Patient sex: F
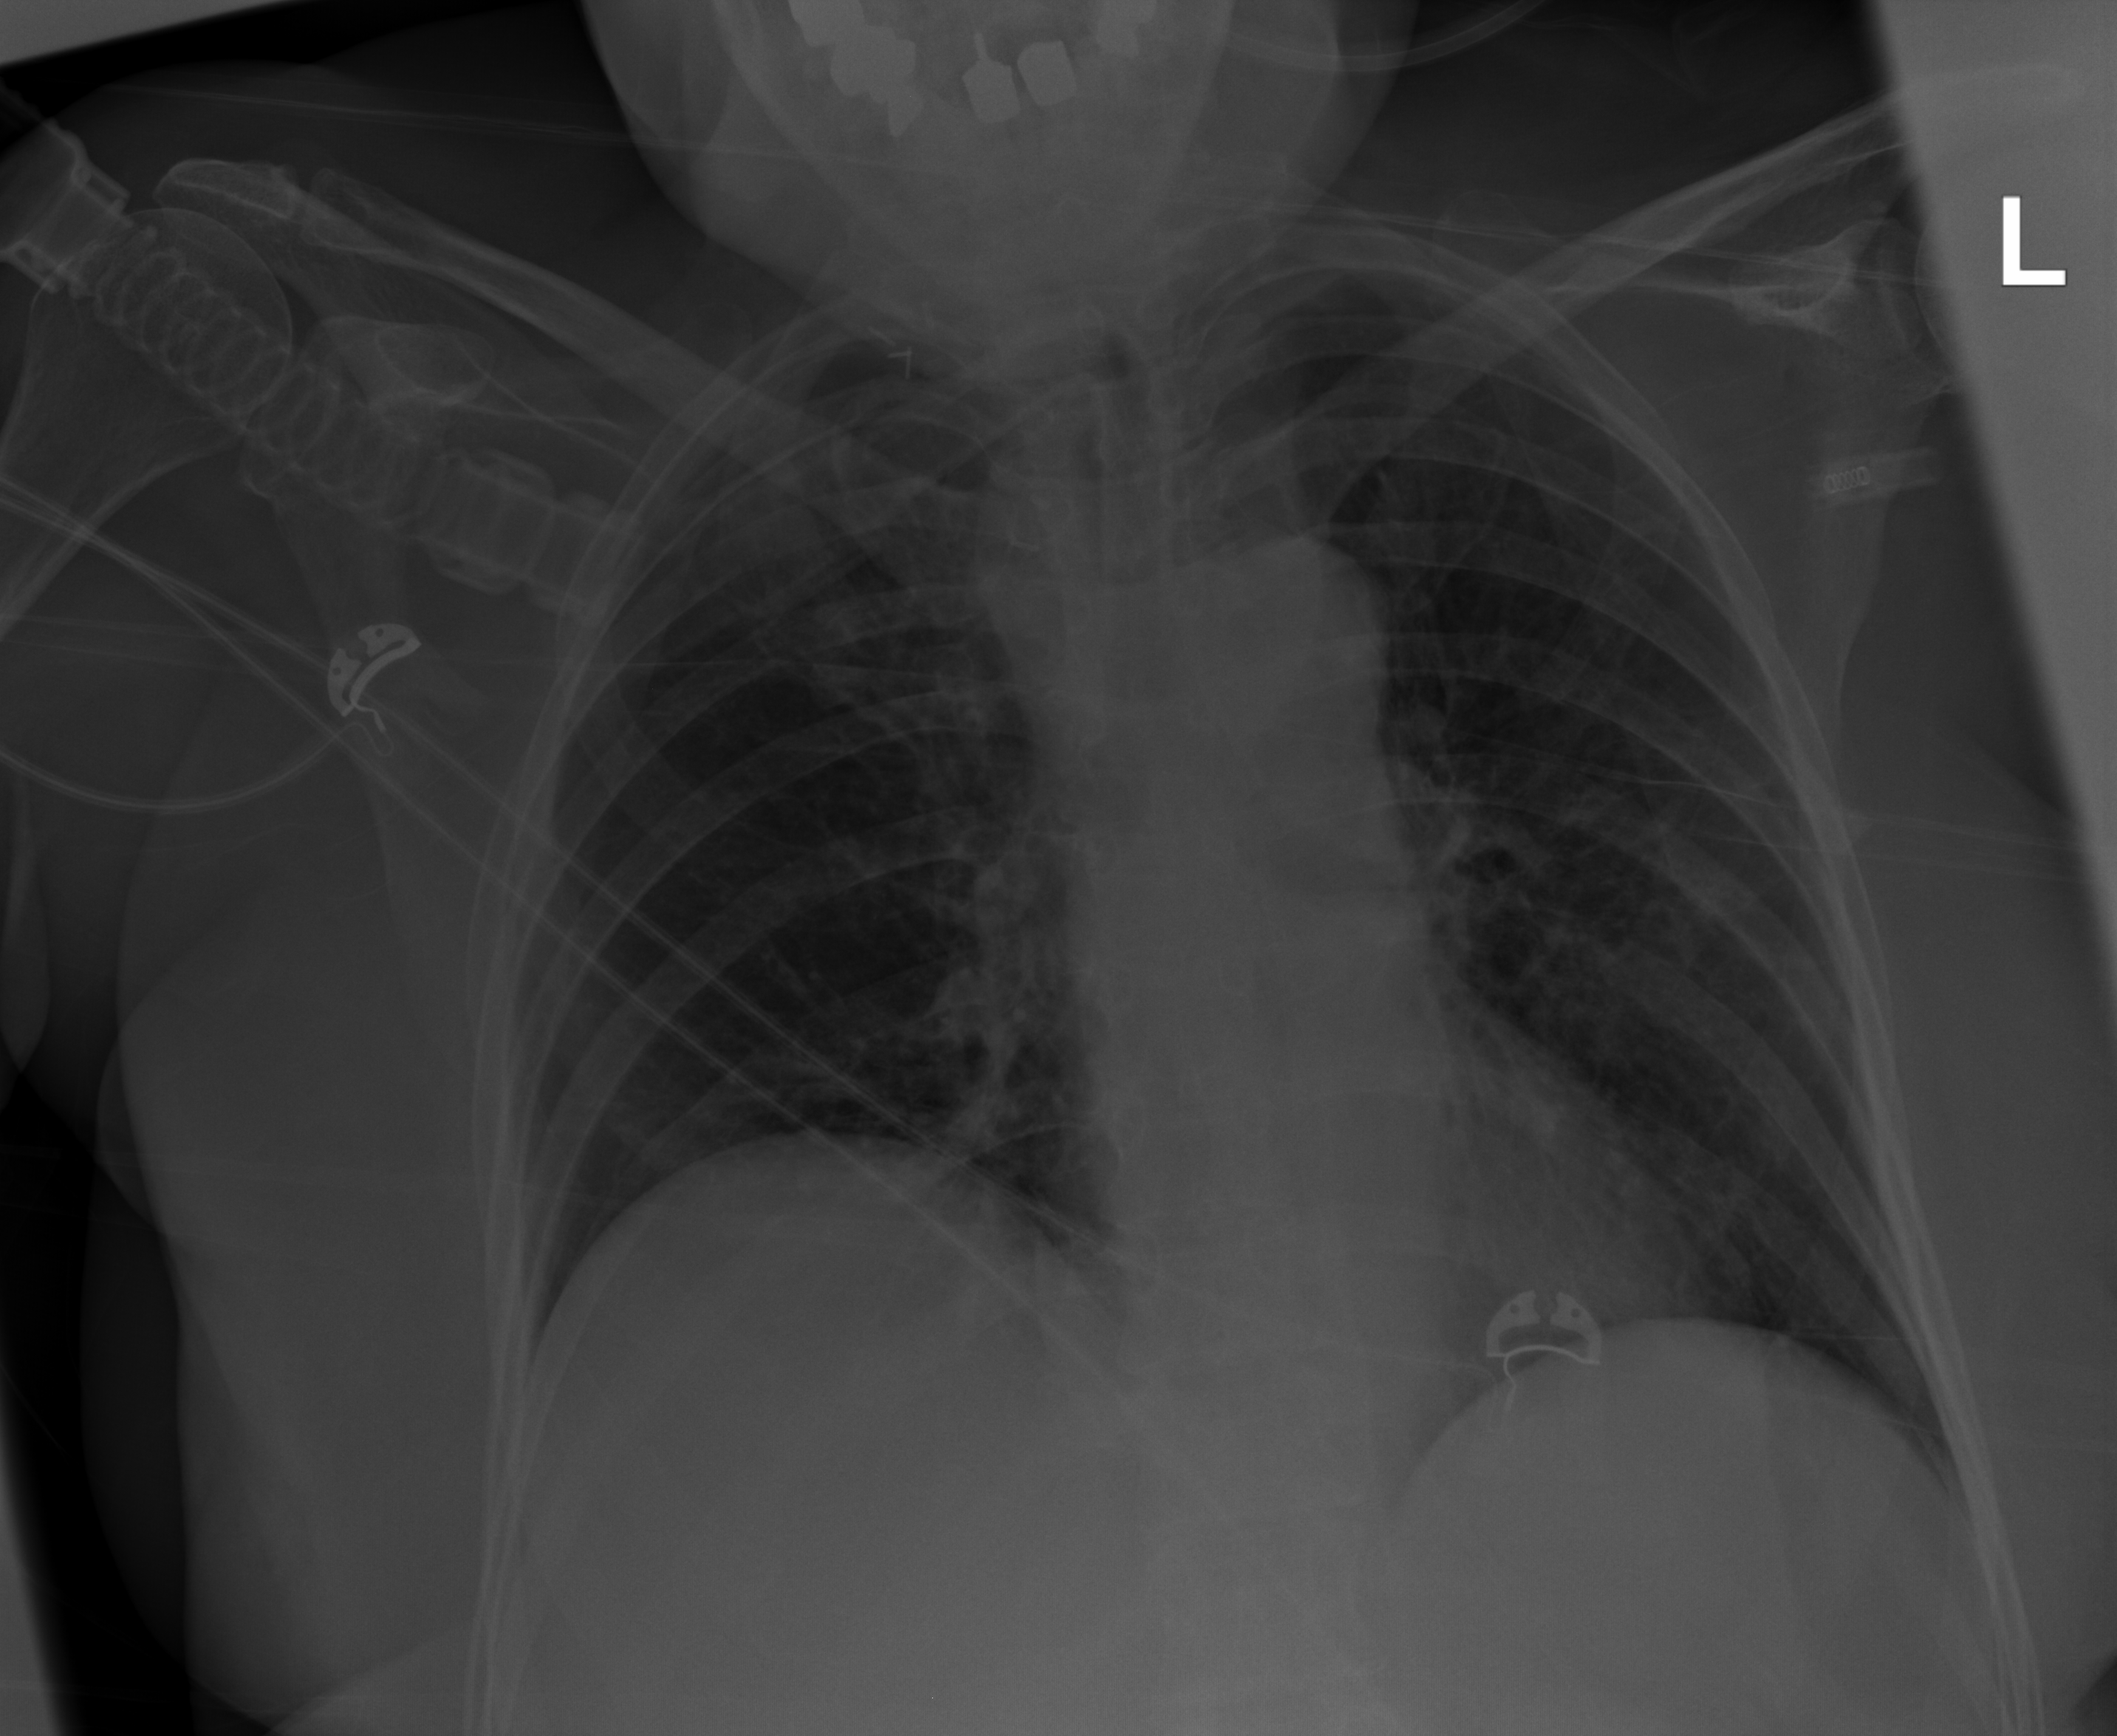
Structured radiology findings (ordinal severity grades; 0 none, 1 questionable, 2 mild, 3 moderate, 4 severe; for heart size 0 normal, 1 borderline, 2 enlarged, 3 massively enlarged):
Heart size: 0
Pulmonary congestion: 0
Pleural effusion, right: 0
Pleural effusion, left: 0
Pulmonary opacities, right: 0
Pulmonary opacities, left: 0
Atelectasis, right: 2
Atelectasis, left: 2